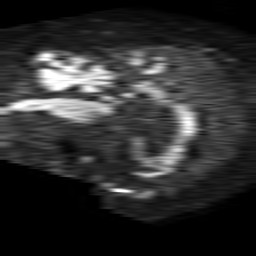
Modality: TRACE
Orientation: sagittal
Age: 74
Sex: male
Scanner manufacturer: philips
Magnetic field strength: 1.5 T
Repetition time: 4.6 s
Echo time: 0.08517 s